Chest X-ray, AP view. Patient: 76 years old, sex M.
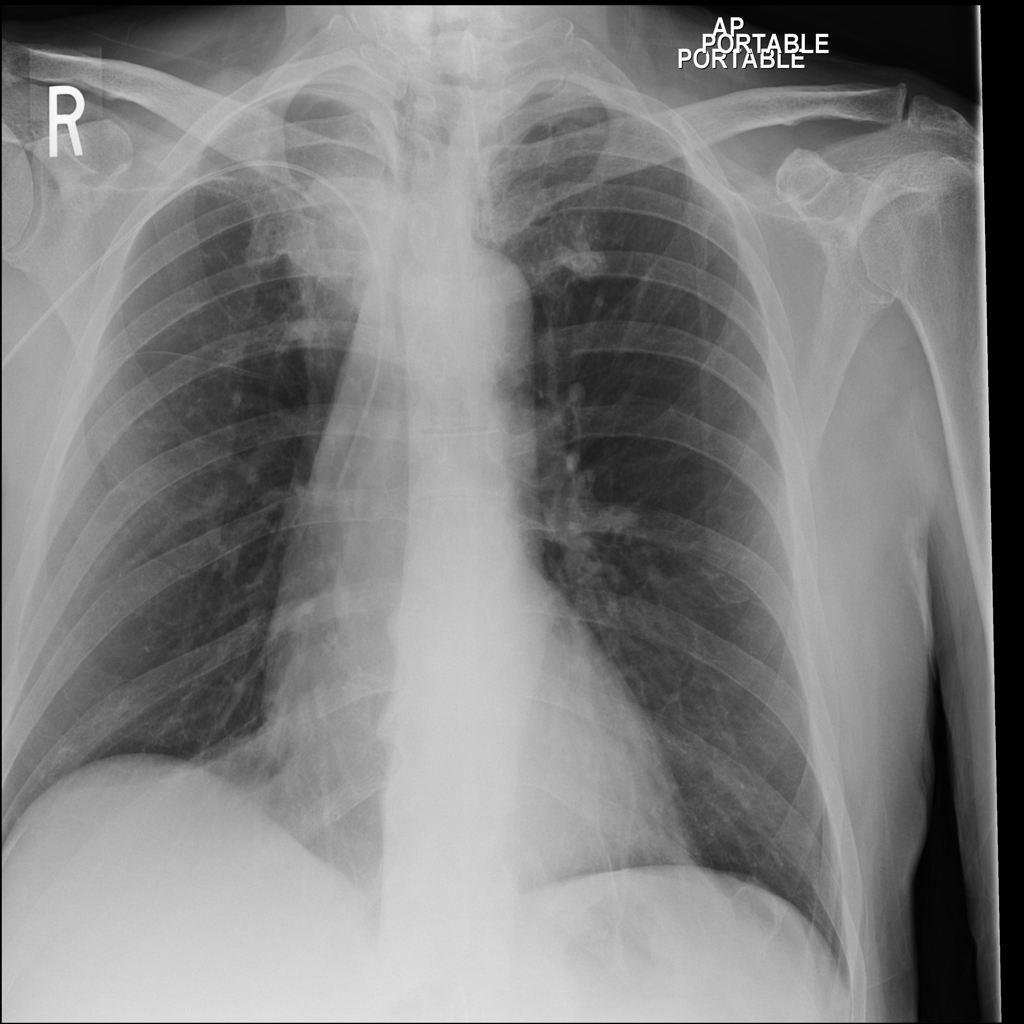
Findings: Mass